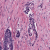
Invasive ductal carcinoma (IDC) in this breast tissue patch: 1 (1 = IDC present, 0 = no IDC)